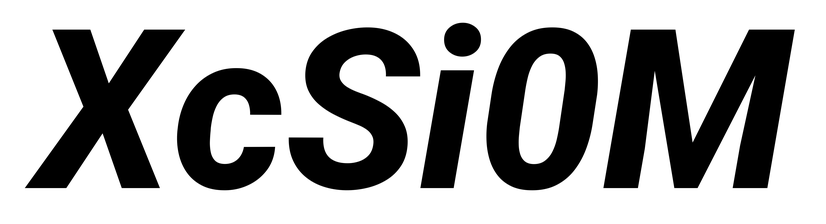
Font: Roboto-Italic_ExtraBold_Italic